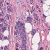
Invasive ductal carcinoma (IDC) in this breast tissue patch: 1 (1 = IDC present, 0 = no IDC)